Question: I'm having a tracker in 'Laravel 4' and I was wondering, how can I get the 'most' from my table.
So want I want is to have the day that had the most visitors.
My table structure looks like this:

So, my controller looks like this:
'''
public function index()
{
$begin = date('Y-m-01');
$end = date('Y-m-t');
$visits = Tracker::selectRaw('date, count(ip)')->groupBy('date')->whereRaw("date between '$begin' and '$end'")->get();
//get total visits per month
$get_visits = Visitor::whereRaw("date between '$begin' and '$end'")->count();
// get average visits
// transform dates to DateTime objects (we need the number of days between $begin and $end)
$begin = new \DateTime($begin);
$end = new \DateTime('now');
$diff = $end->diff($begin); // creates a DateInterval object
$days = (int)$diff->format('%a'); // %a --> days
$average_visits = $get_visits / $days;
return View::make('admin.home.index')->with('stats', $visits)
->with('get_visits', $get_visits)
->with('average_visits', $average_visits);
}
'''
What I want as an output:
> We had the most visitors on 18/06/2015 (542 visitors)
For example.
Thanks!
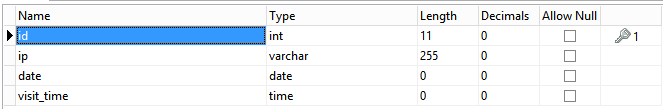
Answer: You can the date the amount of visitors and by 1. This is basic mysql. How to use this in laravel, is in the <URL>.
Order by desc:
'''
->orderBy('visits', 'desc')
'''
Limit:
'''
->take(1)
'''
My example query is based on a system that has a column which counts the visits(which your structure doesn't have). So let me help you with your structure.
You want to have it by date so you basically date:
'''
->groupBy('date')
'''
From this query you want to have the amount of rows that belong to that date. So you use :
'''
->count()
'''
This is all based on that you know stuff about queries.